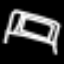
Label: bed